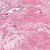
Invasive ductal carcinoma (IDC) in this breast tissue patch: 0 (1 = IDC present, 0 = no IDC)